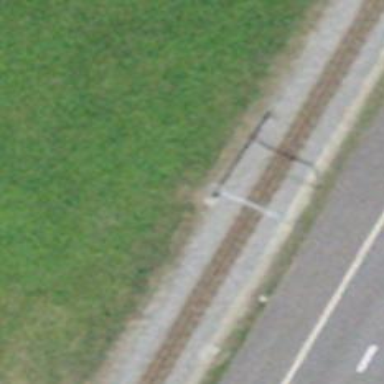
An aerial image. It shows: Catenary mast for power lines.